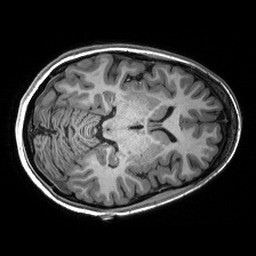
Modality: T1w
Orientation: axial
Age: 24
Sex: female
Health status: healthy
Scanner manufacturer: siemens
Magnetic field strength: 3 T
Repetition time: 2.53 s
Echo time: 0.00288 s